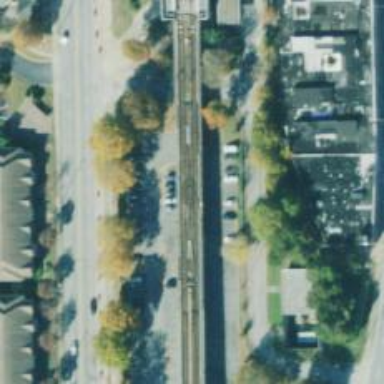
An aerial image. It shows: Bridge with electrified rail.